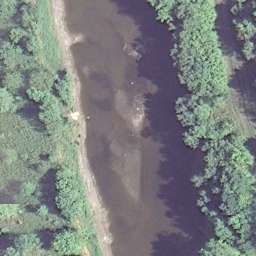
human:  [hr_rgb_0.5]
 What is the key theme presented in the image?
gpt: river